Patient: sex M, age 55
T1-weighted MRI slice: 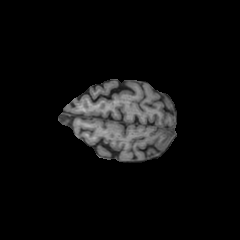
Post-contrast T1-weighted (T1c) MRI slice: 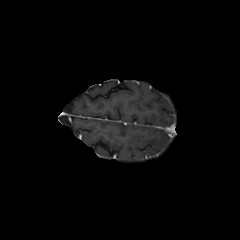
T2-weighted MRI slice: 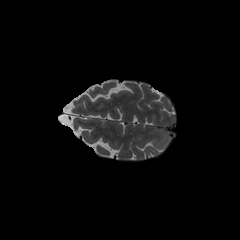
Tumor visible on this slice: no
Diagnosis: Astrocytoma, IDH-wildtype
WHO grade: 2